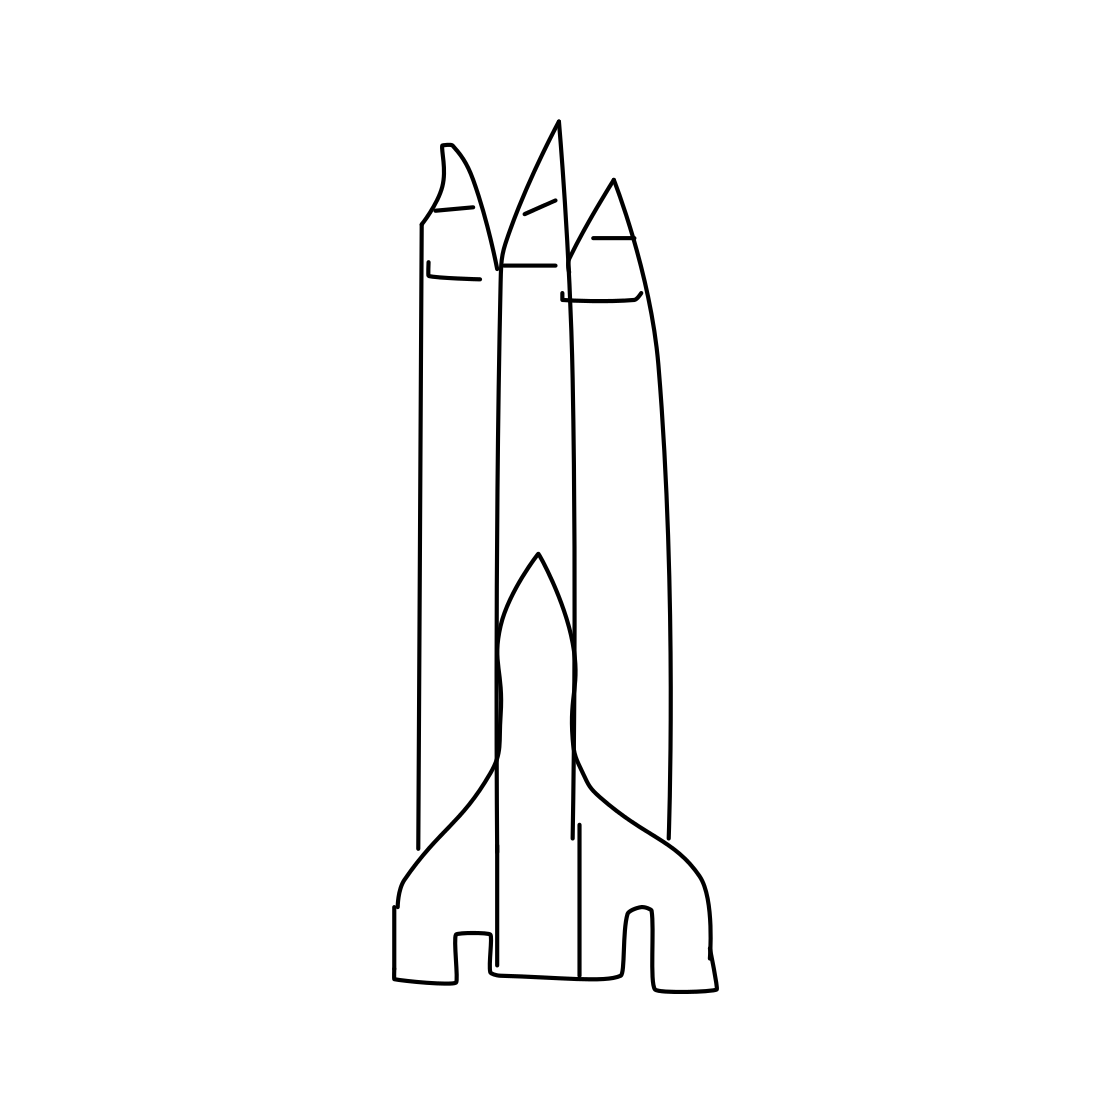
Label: space shuttle